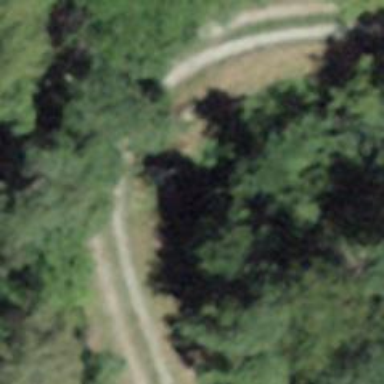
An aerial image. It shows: Culvert tunnel.